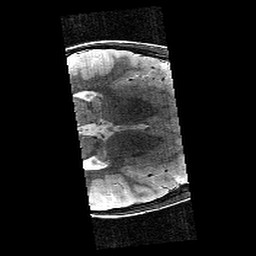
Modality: T2w
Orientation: axial
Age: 11
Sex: male
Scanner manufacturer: siemens
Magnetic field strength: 3 T
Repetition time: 9.23 s
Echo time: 0.067 s